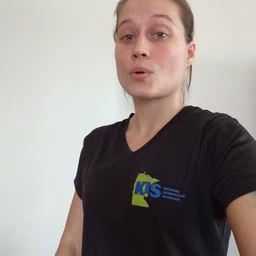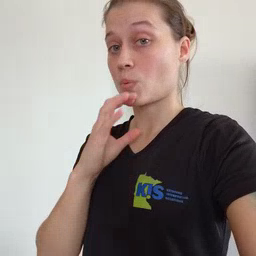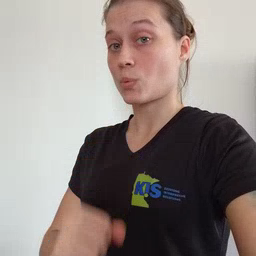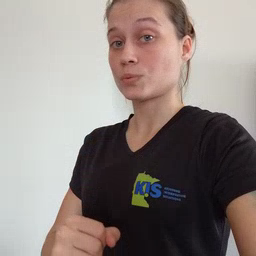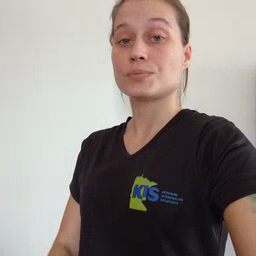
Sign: old